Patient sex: M
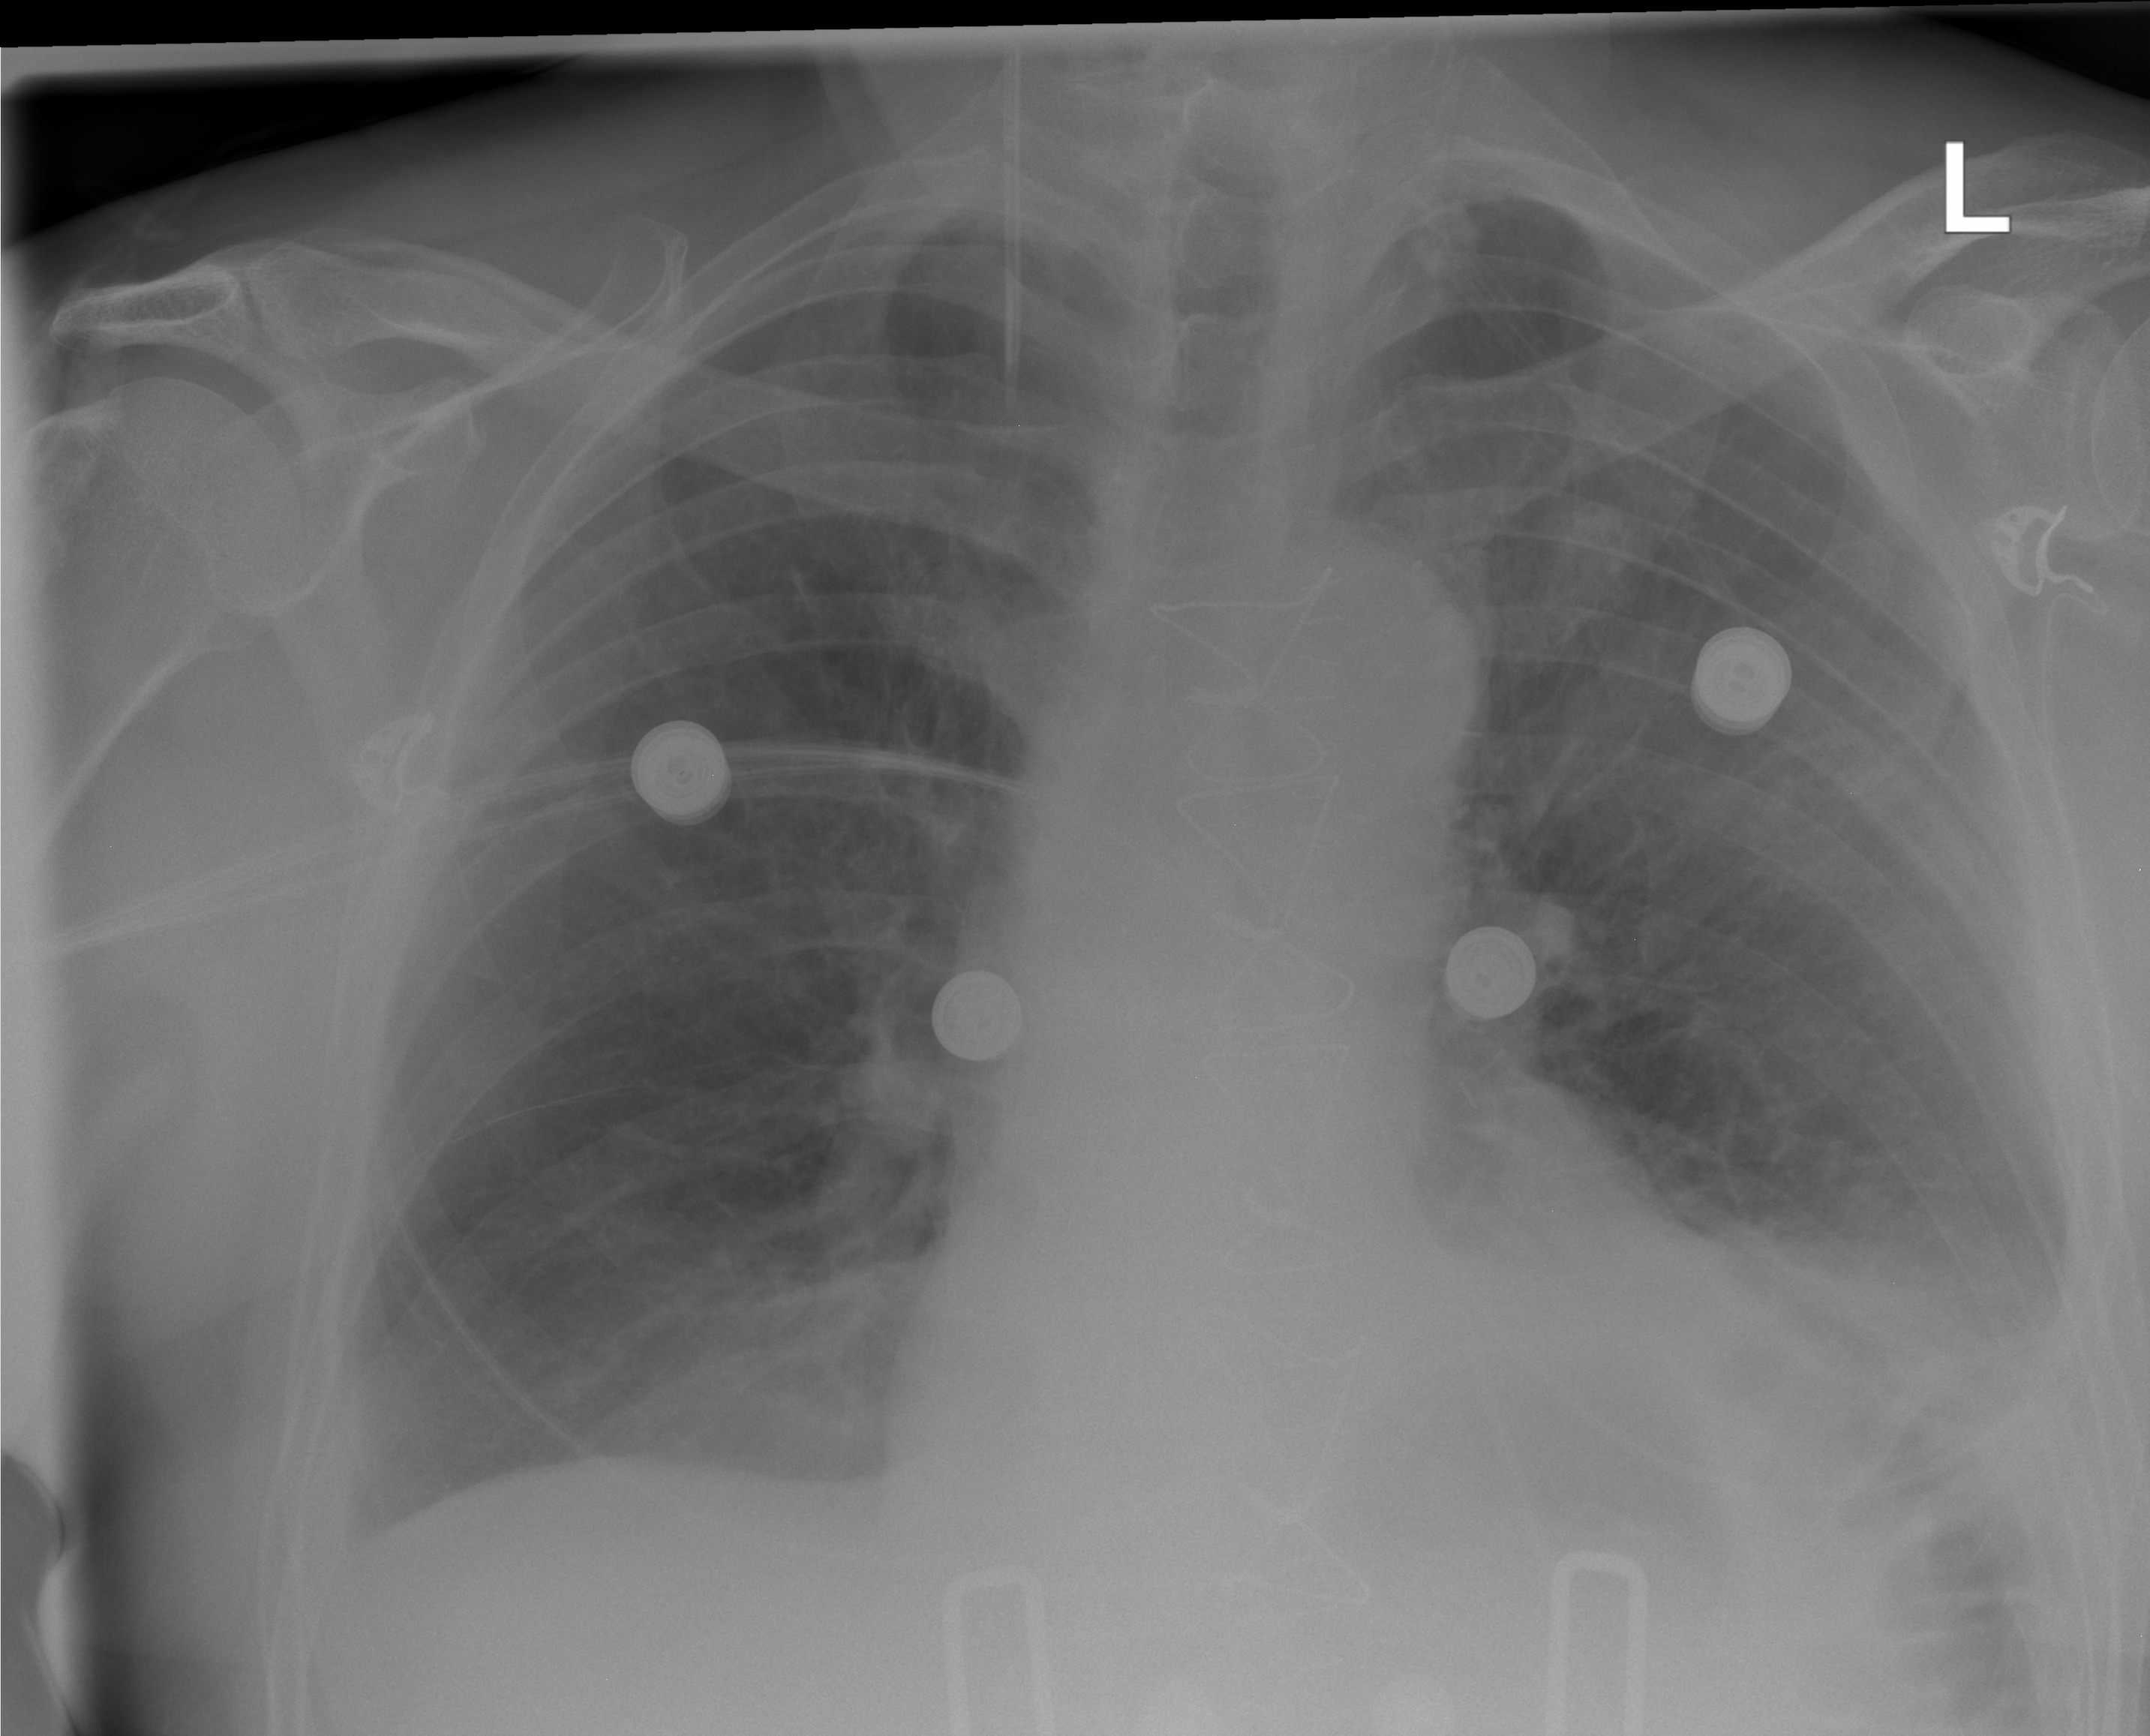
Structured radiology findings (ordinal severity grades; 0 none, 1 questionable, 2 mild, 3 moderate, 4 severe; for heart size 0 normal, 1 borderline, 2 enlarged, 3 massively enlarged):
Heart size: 2
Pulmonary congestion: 2
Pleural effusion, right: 0
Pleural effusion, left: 2
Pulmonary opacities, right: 0
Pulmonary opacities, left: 0
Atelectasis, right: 2
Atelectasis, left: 2